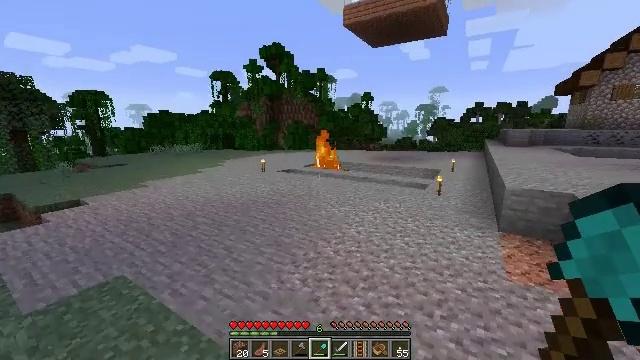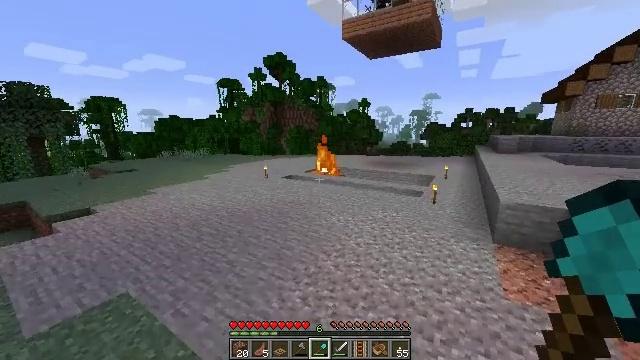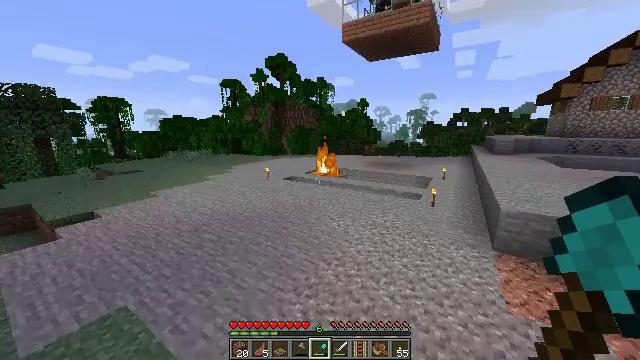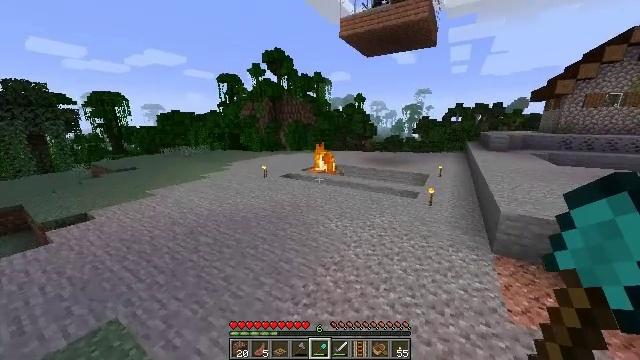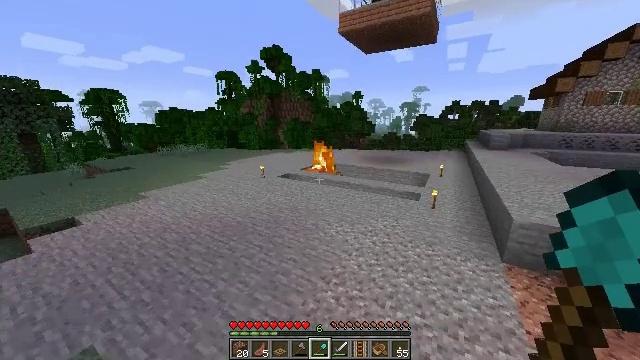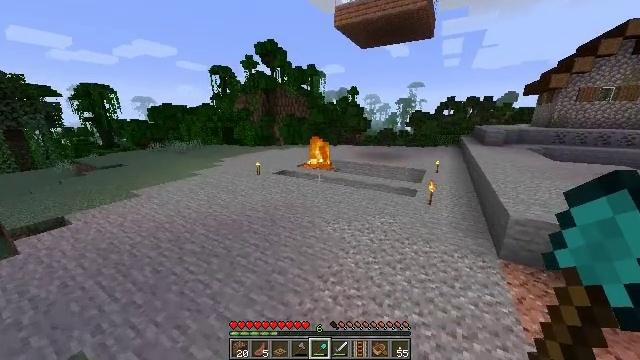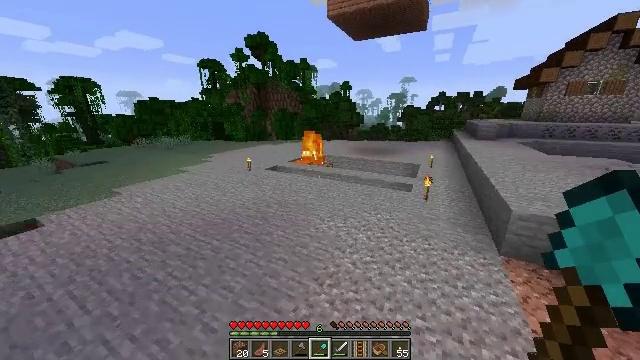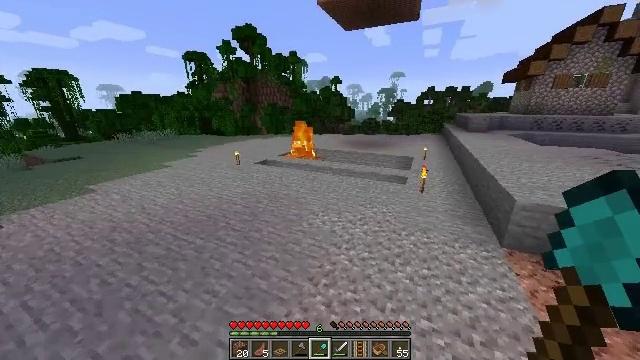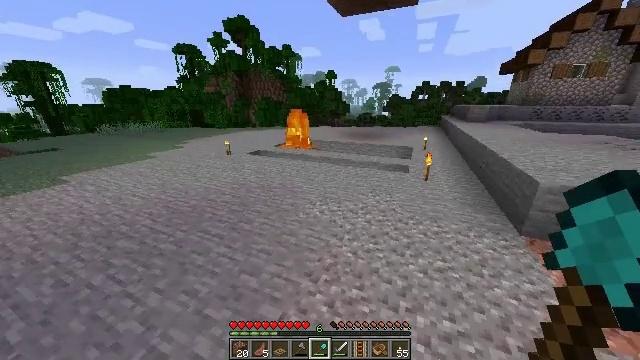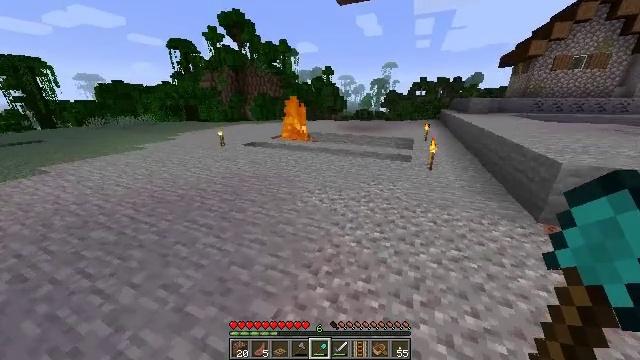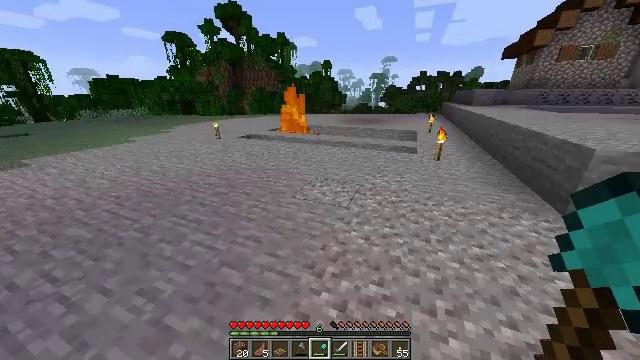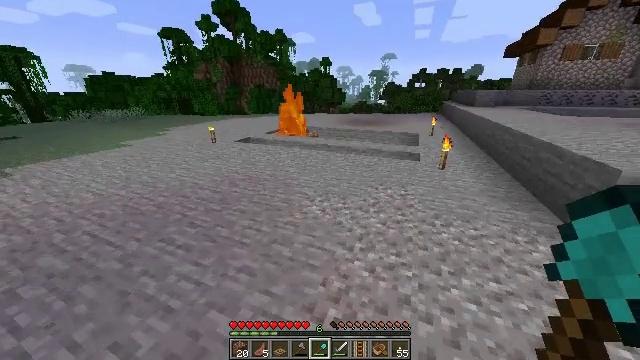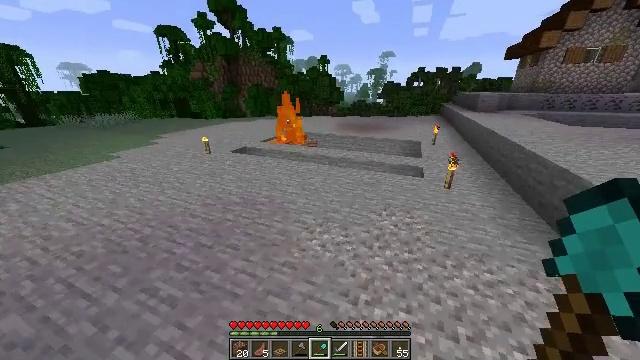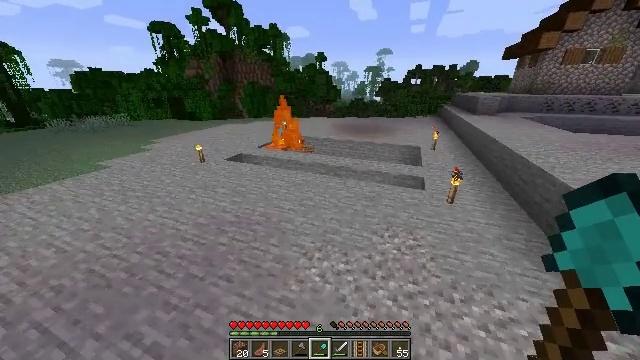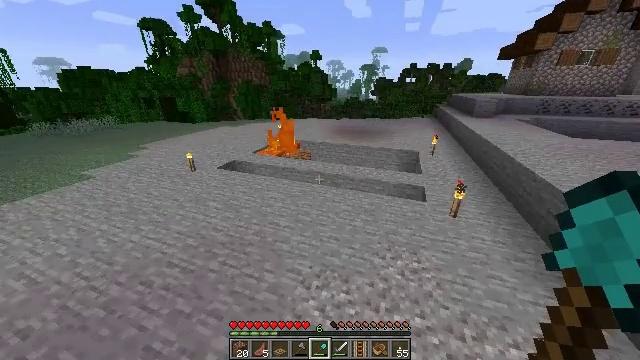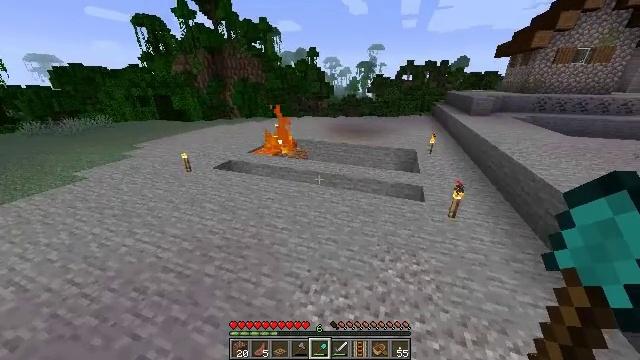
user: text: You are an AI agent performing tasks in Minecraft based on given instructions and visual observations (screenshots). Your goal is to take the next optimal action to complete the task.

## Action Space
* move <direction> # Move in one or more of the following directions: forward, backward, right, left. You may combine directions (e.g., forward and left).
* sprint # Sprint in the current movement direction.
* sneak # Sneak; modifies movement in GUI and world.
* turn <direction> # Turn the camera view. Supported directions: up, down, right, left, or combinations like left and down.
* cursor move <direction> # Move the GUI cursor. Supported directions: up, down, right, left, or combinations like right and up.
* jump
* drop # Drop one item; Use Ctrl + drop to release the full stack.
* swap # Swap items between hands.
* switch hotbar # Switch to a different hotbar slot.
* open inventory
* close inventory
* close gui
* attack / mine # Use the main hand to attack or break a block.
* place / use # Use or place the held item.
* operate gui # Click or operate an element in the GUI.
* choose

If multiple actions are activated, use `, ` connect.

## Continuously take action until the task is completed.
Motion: motion action
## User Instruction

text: Break the poppy plant.
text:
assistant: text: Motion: move forward, sprint, jump
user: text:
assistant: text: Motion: move forward, jump
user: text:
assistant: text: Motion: move forward, turn down, jump
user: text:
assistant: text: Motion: move forward, jump
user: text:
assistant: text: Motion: move forward, turn right and down, jump
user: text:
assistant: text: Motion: move forward, turn right and down, jump
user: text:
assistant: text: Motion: move forward, turn right and down, jump
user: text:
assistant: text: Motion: move forward, sprint, turn right and down, jump
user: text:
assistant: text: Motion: move forward, sprint, jump
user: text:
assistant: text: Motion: move forward, sprint, turn down, jump
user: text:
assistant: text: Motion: move forward, sprint, jump
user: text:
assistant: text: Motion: move forward, jump
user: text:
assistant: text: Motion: move forward, jump
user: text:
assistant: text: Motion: move forward, turn right, jump
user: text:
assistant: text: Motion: move forward, jump
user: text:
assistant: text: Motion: move forward, jump
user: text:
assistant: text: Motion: move forward and move right, jump
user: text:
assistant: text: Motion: move forward and move right, turn down
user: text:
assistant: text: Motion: move forward and move right, turn left and down
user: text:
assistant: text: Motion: move forward and move right, turn left and down
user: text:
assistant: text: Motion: move forward and move right, turn left and down
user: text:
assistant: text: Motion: move forward and move right, turn left and down
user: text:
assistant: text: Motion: move forward and move right, turn left and down
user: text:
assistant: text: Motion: move forward and move right, turn left and down
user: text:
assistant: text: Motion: move forward and move right, turn left and down
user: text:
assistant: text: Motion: move forward and move right, turn left and down
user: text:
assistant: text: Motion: move forward and move right, turn left and down
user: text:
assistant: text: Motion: move forward and move right, turn left and down
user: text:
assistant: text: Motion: move forward and move right, turn left and down
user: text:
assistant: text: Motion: move forward and move right, turn left and down